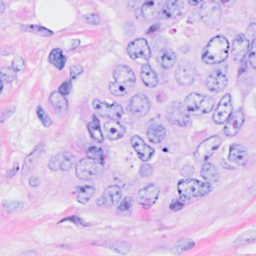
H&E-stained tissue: Breast